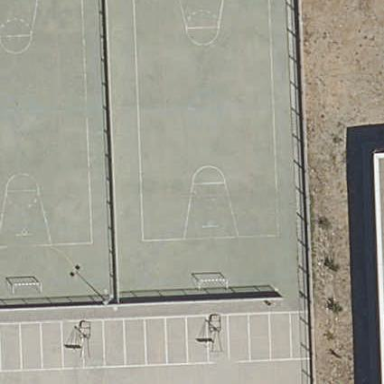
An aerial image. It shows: Multi-sport pitch for leisure activities.